Field crop: maize
Growth stage: 2
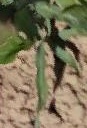
Species: maize